Field crop: maize
Growth stage: 1
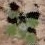
Species: chenopodium